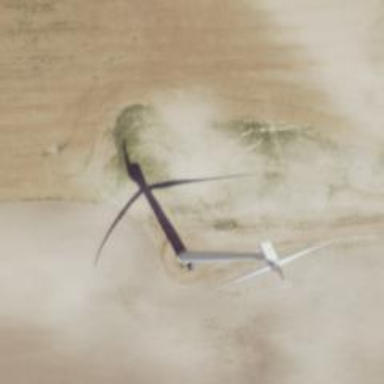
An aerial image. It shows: Wind generator powered by wind. The generator type is horizontal axis and it uses wind turbines.